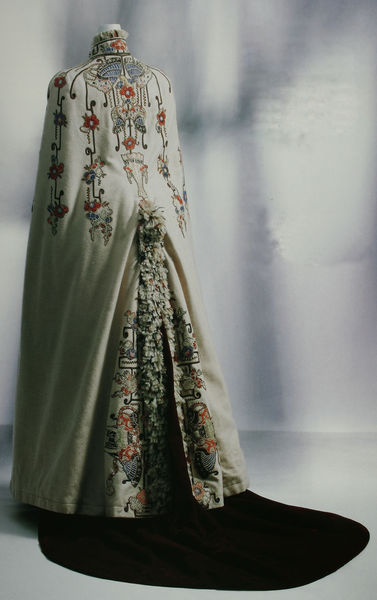
Titel: Visite
Standort: Kyoto (Japan)
Institution: Kyoto Costume Institute
Schlagwörter: blau, blätter, schatten, umhang, weiß, gelb, grün, blume, blumen, braun, bunt, elegant, grau, hell, kleid, licht, rücken, schwarz, blüte, blüten, dame, rot, beige, mode, muster, ornament, rock, falten, kleidung, kragen, lang, ärmel, zweige, bestickt, mantel, stickerei, stoff, saum, ranken, schleppe, hintern, japan, falte, floral, ornamente, faltenwurf, foto, wei, symmetrisch, asien, stehkragen, tageskleid, stickereien, gestickt, gerafft, gewebe, textil, robe, schlitz, broderie, costume, cul de paris, unterkleid, spalt, kyoto, vetement, british museum, fortuny, tate